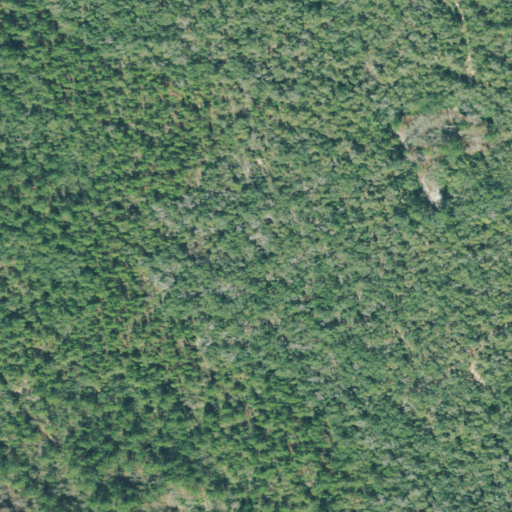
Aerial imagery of island in Georgia named Honey Island containing woody wetlands and evergreen forest